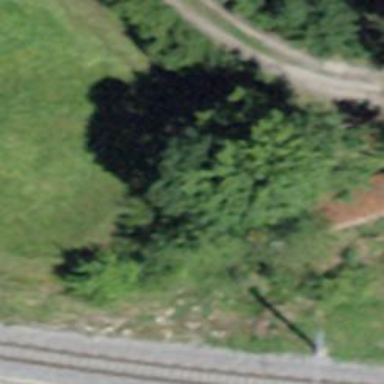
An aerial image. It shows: Beautiful tree in nature.